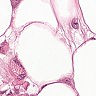
Metastatic tissue present: yes